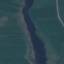
Land use / land cover class: River